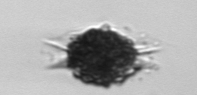
Label: Dictyocha